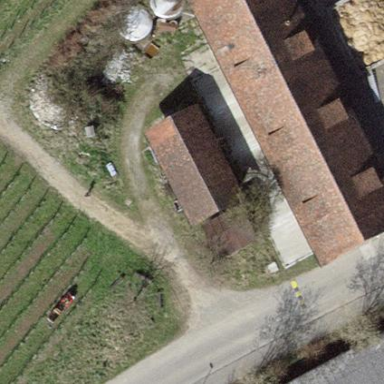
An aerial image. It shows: Shed building with gabled roof shape.